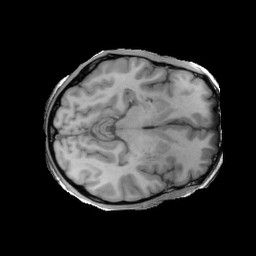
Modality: T1w
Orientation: axial
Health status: ill
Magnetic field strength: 3 T